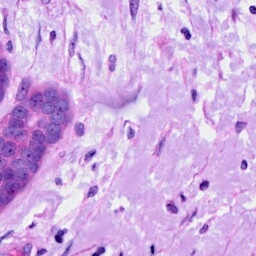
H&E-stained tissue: Ovarian